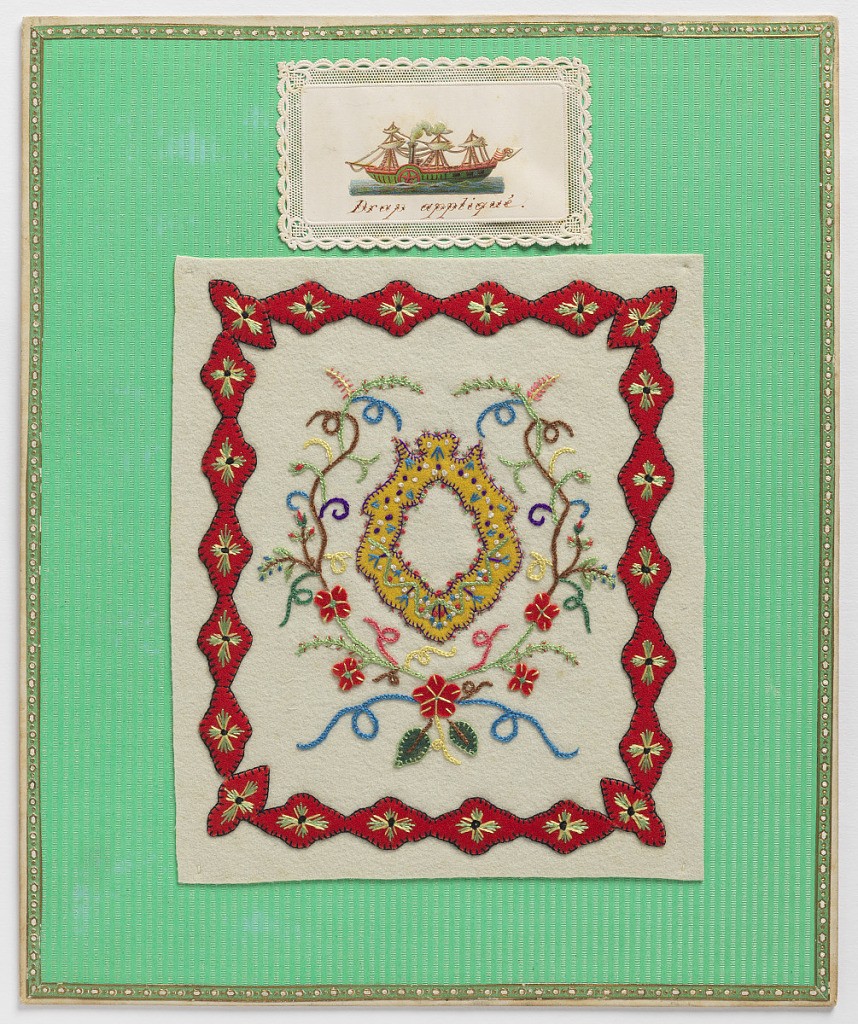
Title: Sewing sample
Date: late 19th century
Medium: Wool; silk
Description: Small piece white felt, with applied design in red felt, and yellow felt; with embroidered in colored silks. A simple border pattern in the red felt, with small central element, (mirror shape (?) ) in yellow; felt; embroidered details on felts in colored silks; vine design surrounding central element in colored silks.